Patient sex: M
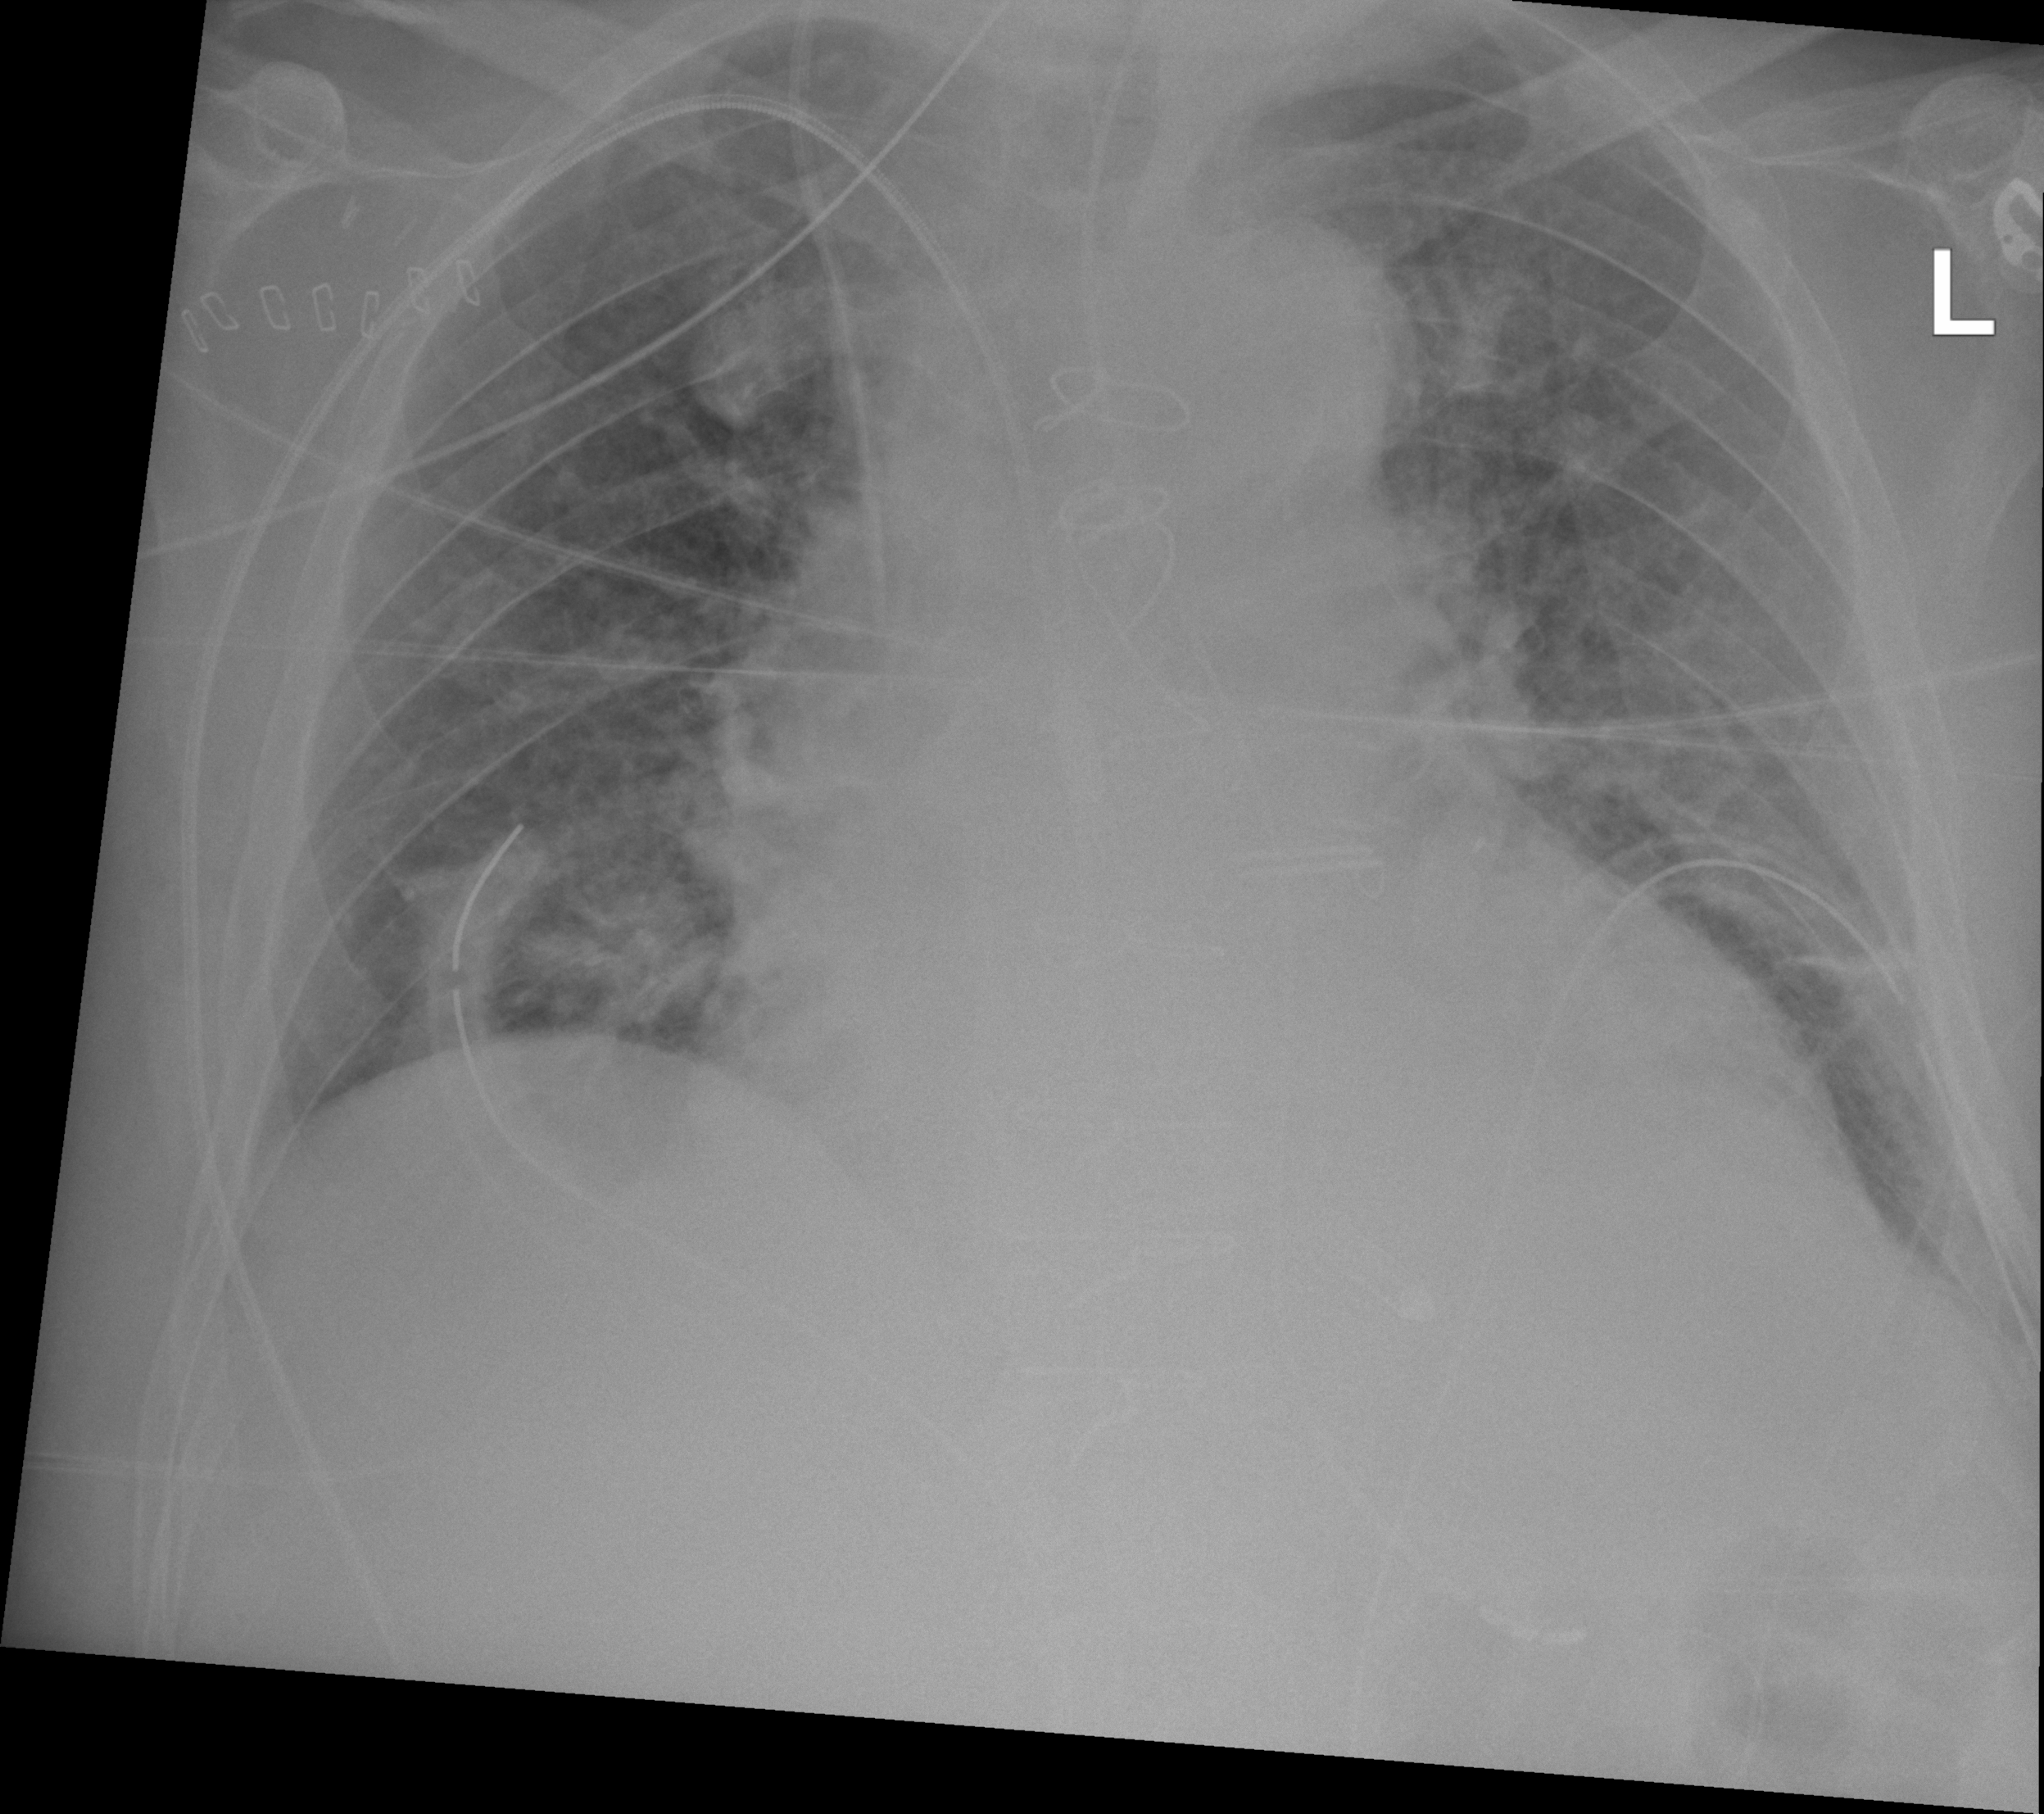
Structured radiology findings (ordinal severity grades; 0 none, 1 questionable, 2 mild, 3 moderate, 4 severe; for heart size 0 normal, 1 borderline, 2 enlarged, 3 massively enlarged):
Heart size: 2
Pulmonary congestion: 2
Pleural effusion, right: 2
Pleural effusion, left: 2
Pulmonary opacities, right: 2
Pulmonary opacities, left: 2
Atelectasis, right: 2
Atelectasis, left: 2